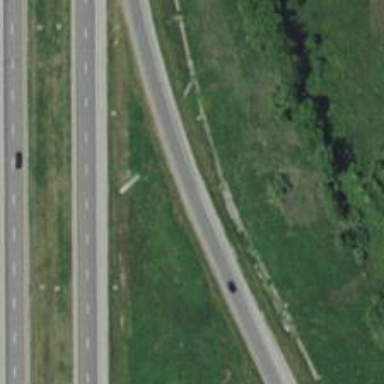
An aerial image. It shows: Trunk link highway.